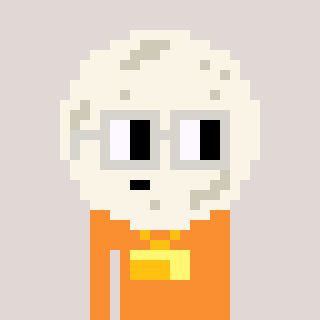
a pixel art character with square light gray glasses, a moon-shaped head and a orange-colored body on a warm background